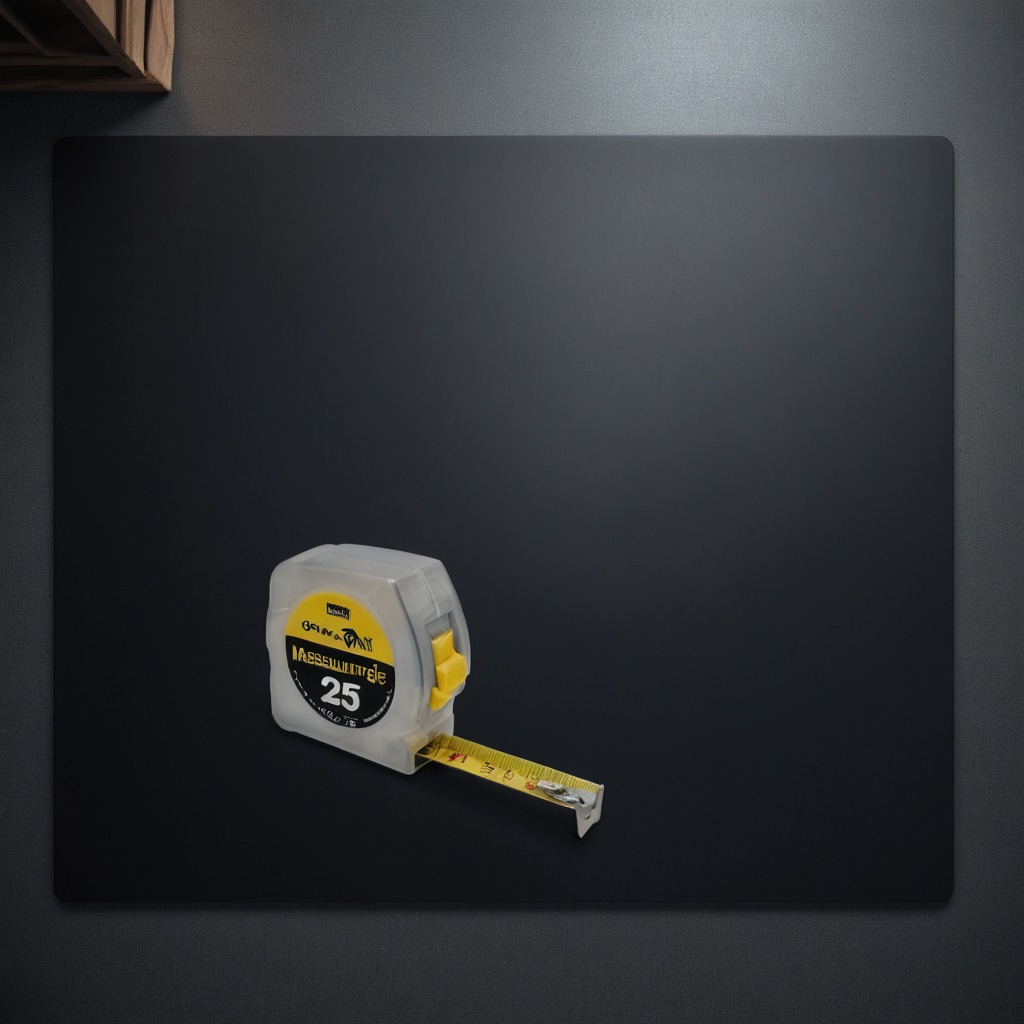
A measuring tape is lying on the clean granite tabletop inside a workshop at night dim ambient light soft shadows worn but beneath the mat.